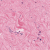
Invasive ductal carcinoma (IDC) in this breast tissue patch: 0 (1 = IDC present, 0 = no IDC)